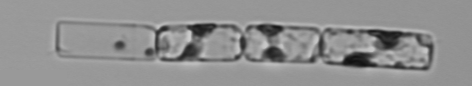
Label: Guinardia_delicatula_TAG_internal_parasite